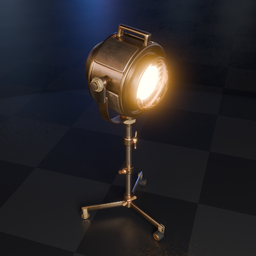
Label: lighting